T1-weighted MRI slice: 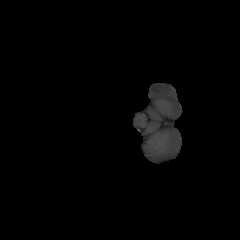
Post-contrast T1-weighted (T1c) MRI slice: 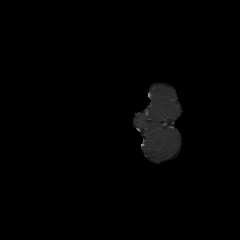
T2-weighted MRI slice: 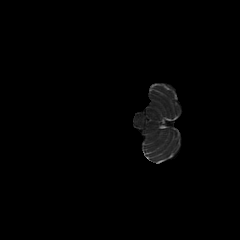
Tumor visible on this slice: no